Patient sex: M
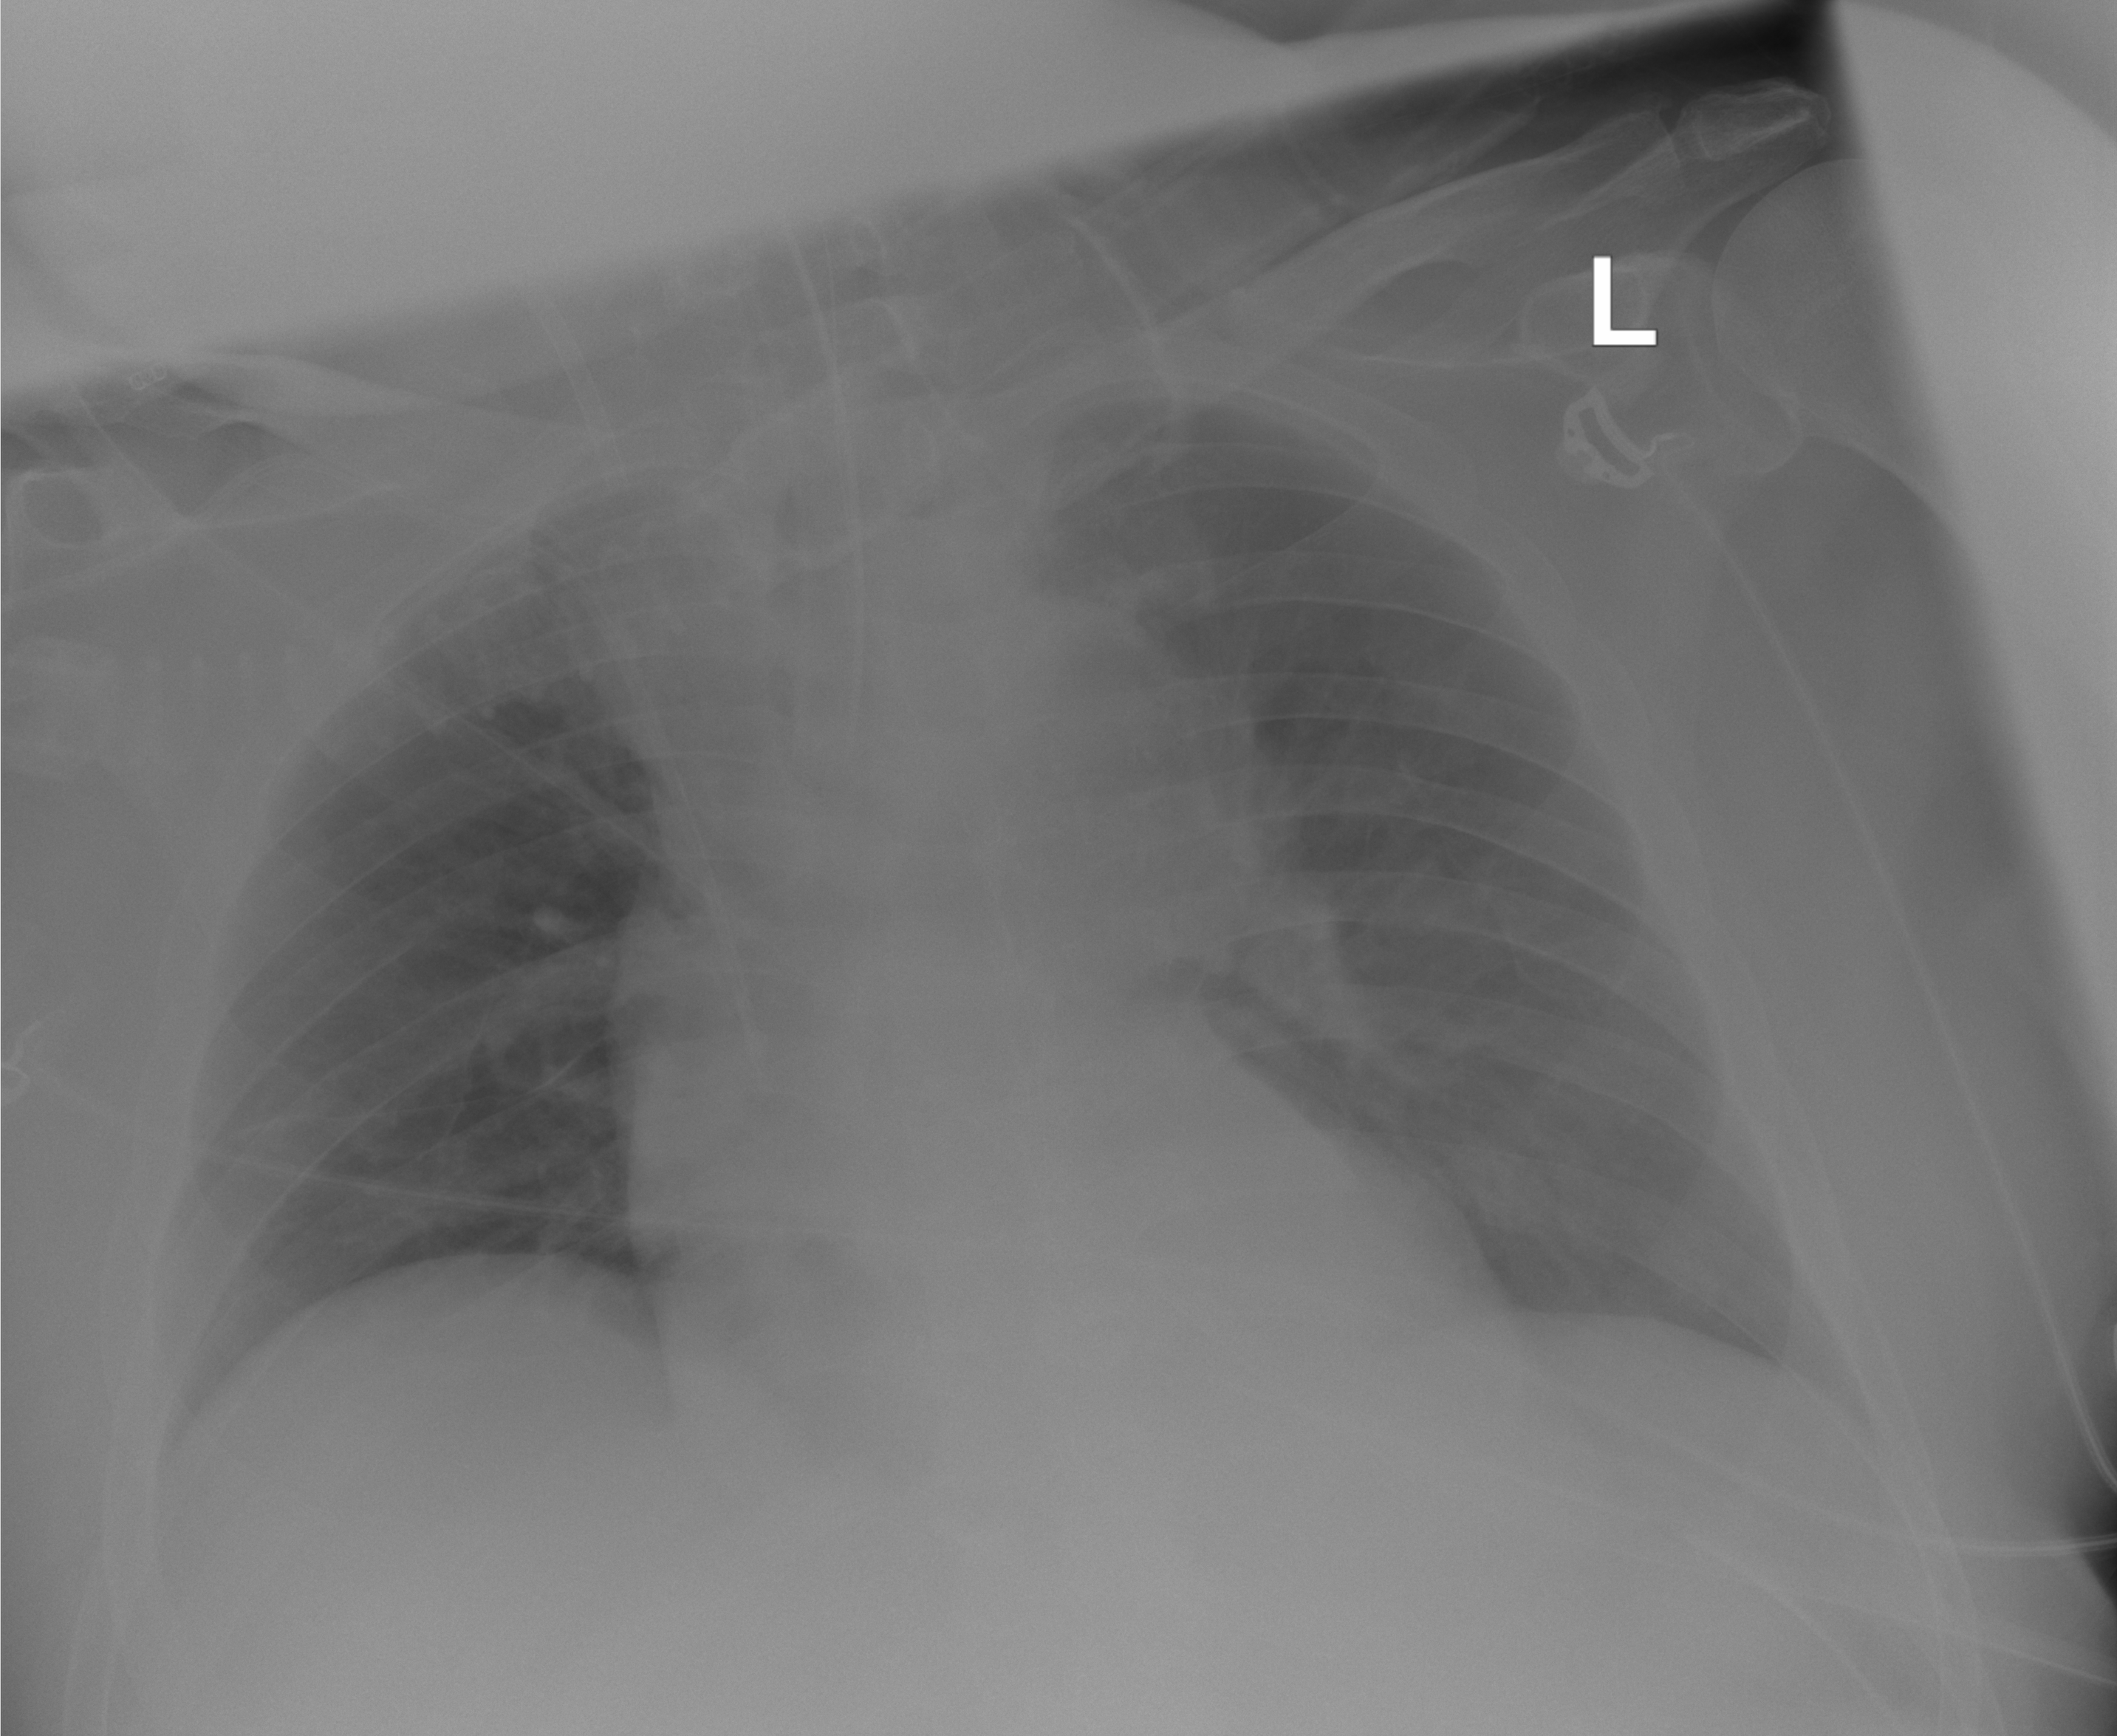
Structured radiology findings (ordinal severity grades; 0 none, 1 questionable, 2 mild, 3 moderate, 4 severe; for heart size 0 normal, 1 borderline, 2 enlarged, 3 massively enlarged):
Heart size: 1
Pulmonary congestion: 0
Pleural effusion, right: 0
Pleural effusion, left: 2
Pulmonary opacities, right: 0
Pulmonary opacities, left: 0
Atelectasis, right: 0
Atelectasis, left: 0